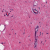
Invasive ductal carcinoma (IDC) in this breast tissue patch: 0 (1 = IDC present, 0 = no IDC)